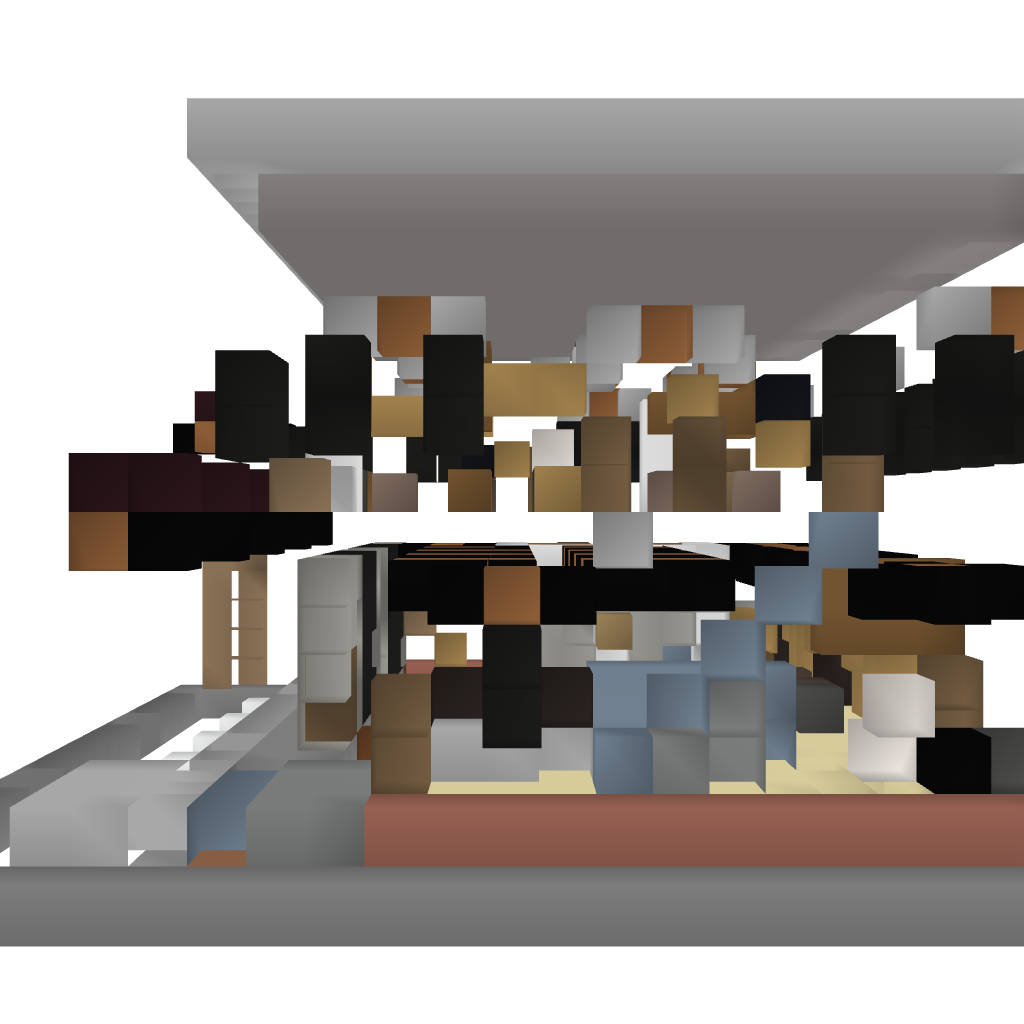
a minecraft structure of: Lower-class Modern Convenience Store with Apartments